Question: I've built a new content element type, and when you look in the backend, inside the box you can see the name of the module only. I'd like to change what information is show inside.
I could use the "header" field, but is there any way to use another field(s)?

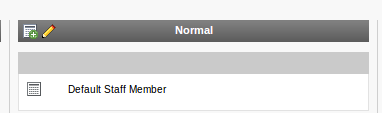
Answer: Two answers
## First answer
The field that's displayed there is the same field that's displayed in the list module. It is set in the table's TCA using ['ctrl']['label'] in the extension's 'ext_tables.php'
'''
$TCA['tx_myext_mytable'] = array(
'ctrl' => array(
'title' => 'My Table'
'label' => 'name_of_the_field_to_display_as_header'
// end snip
'''
## Second answer
If that is not enough for you, you can use a hook to display arbitrary HTML in the preview. The hook is called '$GLOBALS['TYPO3_CONF_VARS']['SC_OPTIONS']['cms/layout/class.tx_cms_layout.php']['tt_content_drawItem']'.
The hook will be called with a function with this signature:
'''
public function preProcess(
tx_cms_layout &$parentObject, // parent object
&$drawItem, // i have no idea what this is
&$headerContent, /* the content of the header
(the grey bar in the screenshot i think) */
&$itemContent, /* the content of the preview
(the white area in your screenshot */
array &$row // the content element's record
)
'''
So all you have to do in that function is set the itemContent and, if you want, headerContent to whatever you want displayed.
Gotchas:
1. The output is inside of a span, so no block elements allowed in the html. Any styling has to be done inline in the style attribute.
2. The function will be called on every content element, so you have to check the row's CType and (if applicable) list_type fields so that you only manipulate your own content elements.
An example can be found in the "fed" extension. I hope this helps.